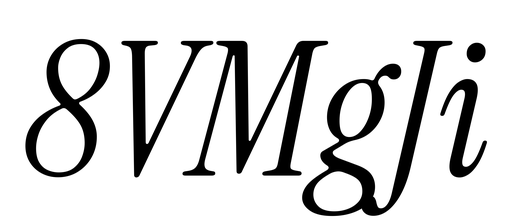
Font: InstrumentSerif-Italic